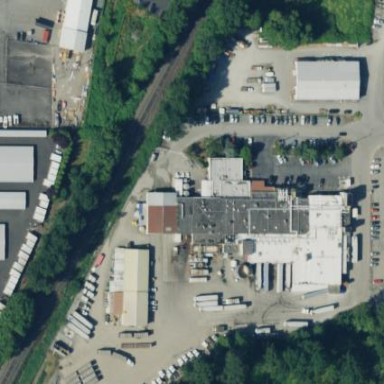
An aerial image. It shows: Industrial building used as slaughterhouse.